Question: I have a 'DataGrid' which needs to look like this:

As you can see, there are multiple columns as well as multi-level column headers, some that span multiple columns.
I need to do this in WPF, so kindly provide only XAML solutions which will create multi level column headers.
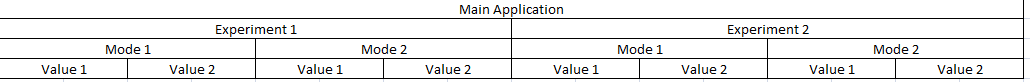
Answer: As far as I know, the standard 'DataGrid' does not support it, so you need to look for alternatives. I can offer the use of a 'Grid' capabilities, such as: <URL>. To illustrate this feature, I created a sample, who need to complete:
'''
<Window x:Class="MultiHeaderDataGrid.MainWindow"
xmlns="http://schemas.microsoft.com/winfx/2006/xaml/presentation"
xmlns:x="http://schemas.microsoft.com/winfx/2006/xaml"
Title="MainWindow" Height="350" Width="525"
WindowStartupLocation="CenterScreen">
<Window.Resources>
<Style TargetType="{x:Type Border}">
<Setter Property="Background" Value="Bisque" />
<Setter Property="TextBlock.FontSize" Value="14" />
<Setter Property="BorderBrush" Value="Black" />
<Setter Property="BorderThickness" Value="1" />
<Setter Property="HorizontalAlignment" Value="Stretch" />
</Style>
</Window.Resources>
<Grid>
<Grid.RowDefinitions>
<RowDefinition Height="auto"/>
<RowDefinition Height="auto"/>
<RowDefinition Height="auto"/>
<RowDefinition Height="2*"/>
</Grid.RowDefinitions>
<Grid Grid.Row="0">
<Border Grid.Column="1" Grid.ColumnSpan="4">
<TextBlock Text="Main application" TextAlignment="Center" />
</Border>
</Grid>
<Grid Grid.Row="1">
<Grid.ColumnDefinitions>
<ColumnDefinition Width="*" />
<ColumnDefinition Width="*" />
</Grid.ColumnDefinitions>
<Border Grid.Column="0">
<TextBlock Grid.Column="1" Text="Experiment 1" TextAlignment="Center" />
</Border>
<Border Grid.Column="1">
<TextBlock Grid.Column="1" Text="Experiment 2" TextAlignment="Center" />
</Border>
</Grid>
<Grid Grid.Row="2">
<Grid.ColumnDefinitions>
<ColumnDefinition Width="*" />
<ColumnDefinition Width="*" />
<ColumnDefinition Width="*" />
<ColumnDefinition Width="*" />
</Grid.ColumnDefinitions>
<Border Grid.Column="0">
<TextBlock Grid.Column="1" Text="Mode 1" TextAlignment="Center" />
</Border>
<Border Grid.Column="1">
<TextBlock Grid.Column="1" Text="Mode 2" TextAlignment="Center" />
</Border>
<Border Grid.Column="2">
<TextBlock Grid.Column="1" Text="Mode 1" TextAlignment="Center" />
</Border>
<Border Grid.Column="4">
<TextBlock Grid.Column="1" Text="Mode 2" TextAlignment="Center" />
</Border>
</Grid>
<Grid Grid.Row="3">
<Grid.ColumnDefinitions>
<ColumnDefinition Width="*" />
<ColumnDefinition Width="*" />
<ColumnDefinition Width="*" />
<ColumnDefinition Width="*" />
</Grid.ColumnDefinitions>
<Border Grid.Column="0">
<TextBlock Grid.Column="1" Text="Mode 1" TextAlignment="Center" />
</Border>
<Border Grid.Column="1">
<TextBlock Grid.Column="1" Text="Mode 2" TextAlignment="Center" />
</Border>
<Border Grid.Column="2">
<TextBlock Grid.Column="1" Text="Mode 1" TextAlignment="Center" />
</Border>
<Border Grid.Column="4">
<TextBlock Grid.Column="1" Text="Mode 2" TextAlignment="Center" />
</Border>
</Grid>
<DataGrid Name="datagrid1" AutoGenerateColumns="False" Grid.Row="3" RowHeaderWidth="10" Loaded="datagrid1_Loaded">
<DataGrid.Columns>
<DataGridTextColumn x:Name="Column1" Binding="{Binding Name}" Header="column 1" Width="100" />
<DataGridTextColumn x:Name="Column2" Binding="{Binding Age}" Header="column 2" Width="80" />
<DataGridTextColumn x:Name="Column3" Binding="{Binding Sample}" Header="column 3" Width="80" />
<DataGridTextColumn x:Name="Column4" Binding="{Binding Sample}" Header="column 4" Width="*" />
</DataGrid.Columns>
</DataGrid>
</Grid>
</Window>
'''
'Output'

If you want, you can set the 'ColumnDefinition Width' of a 'Grid', like a 'DataGrid' column:
'''
<Grid.ColumnDefinitions>
<ColumnDefinition Width="{Binding ElementName=SampleDataGrid, Path=RowHeaderWidth}" />
<ColumnDefinition Width="{Binding ElementName=Column1, Path=ActualWidth}" />
<ColumnDefinition Width="{Binding ElementName=Column2, Path=ActualWidth}" />
</Grid.ColumnDefinitions>
'''
Also, you need to define the same 'Style' for the 'Grid' header and 'DataGrid'.